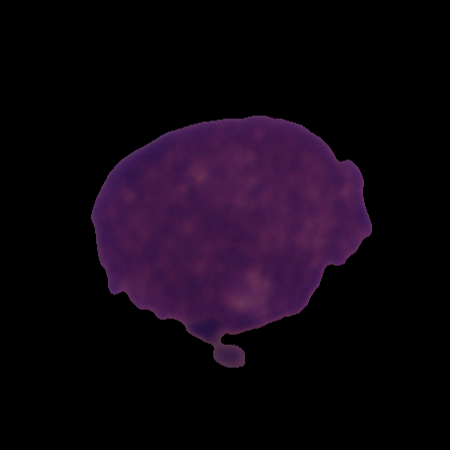
Label: cancer